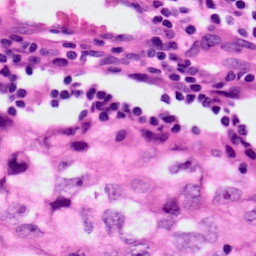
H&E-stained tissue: Lung